Interaction volume radius: 10 \u00c5
Interaction volume height: 50 \u00c5
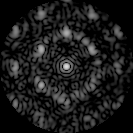
Disorder parameter: 0.5058